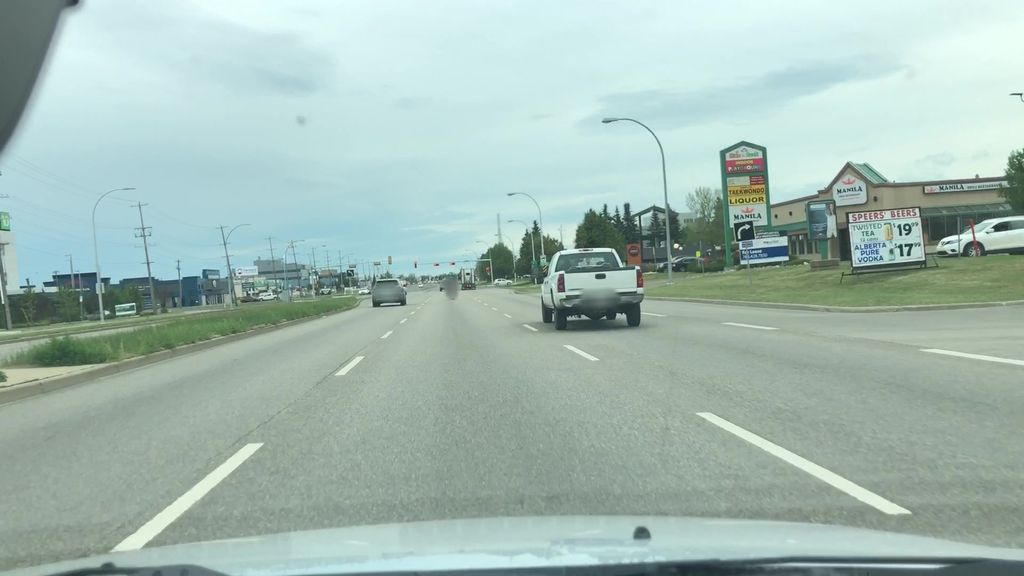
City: edmonton